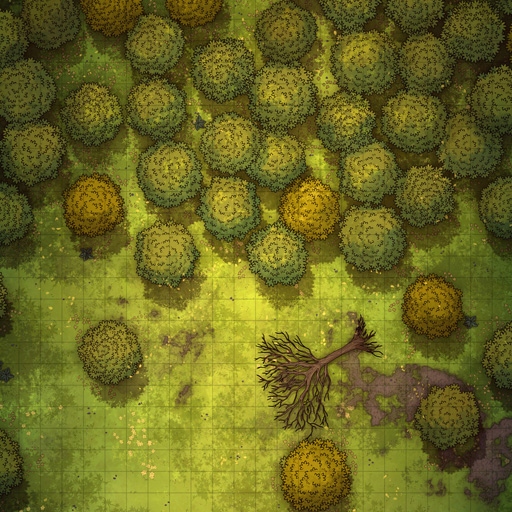
A D&D Grid Map north trees south clearing with a tree down (Forest Outskirts Map)